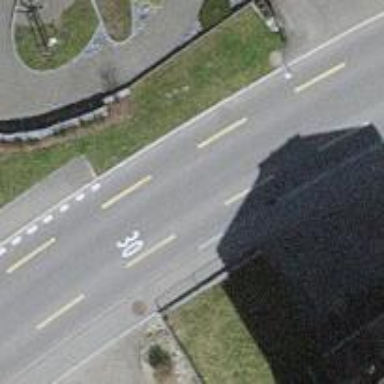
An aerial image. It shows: Tertiary road with asphalt surface including cycle lane.